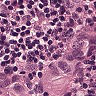
Metastatic tissue present: yes